Question: I need to show coordinates of multiple items on separate maps on a single page.
To accomplish this I need to do something similar to the code below. The question is how to pass the list of map names and coordinates to JavaScript?
values I can pass are following three values
'''
${location.lat}
${location.long}
${location.mapName}
'''
JSP
I loop through the list to show the name of each location, I am also trying to set the id of each map different to the other.
'''
<c:forEach var="location" items="${locations}">
<div id="item">
<h1>${location.name}</h1>
<div id="${location.mapName}"></div>
</div>
</c:forEach>
<script>
...
var myOptions = {
zoom: 14,
center: new google.maps.LatLng(0.0, 0.0),
mapTypeId: google.maps.MapTypeId.ROADMAP
}
map = new google.maps.Map(document.getElementById("map_canvas"),
myOptions);
map2 = new google.maps.Map(document.getElementById("map_canvas2"),
myOptions);
}
</script>
'''

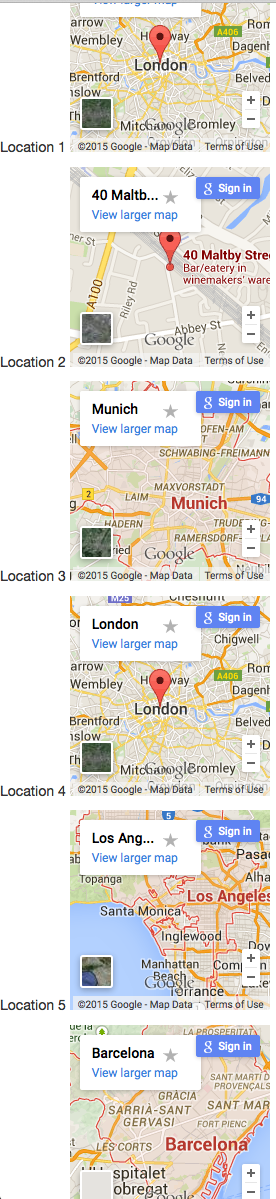
Answer: First off all, since 'Location' is a java object you can't have an attribute called 'long'. Also, '<div id="item">' insede the 'forEach' will generate objects with duplicated ids on DOM.
For the test, I created a 'Location' object like this:
'''
public class Location {
private double lat;
private double lng;
private String mapName;
private String name;
// getters and setters
}
'''
In a simple way, just iterate over 'locations' to cread the location to the maps, like this:
'''
<c:forEach var="location" items="${locations}">
<h5>${location.name}</h5>
<div id="${location.mapName}" style="height: 180px; width: 400px;"></div>
</c:forEach>
'''
And iterate to generate the map objects, markers and whatever, like this:
'''
<c:forEach var="location" items="${locations}">
var latLng_${location.mapName} = new gm.LatLng(${location.lat}, ${location.lng});
var options_${location.mapName} = {
zoom: 14,
center: latLng_${location.mapName},
mapTypeId: gm.MapTypeId.TERRAIN
};
var ${location.mapName} = new gm.Map(document.getElementById("${location.mapName}"), options_${location.mapName});
var marker_${location.mapName} = new gm.Marker({
title: "${location.name}",
position: latLng_${location.mapName},
map: ${location.mapName}
});
</c:forEach>
'''
You can enclose this in a function if you want to. In a test I generated 4 maps, like in this image:

This is the entire JSP:
'''
<%@ taglib prefix="c" uri="http://java.sun.com/jsp/jstl/core" %>
<!DOCTYPE html>
<html>
<head>
<script type="text/javascript" src="https://maps.googleapis.com/maps/api/js"></script>
<script type="text/javascript">
var gm = google.maps;
function initialize() {
<c:forEach var="location" items="${locations}">
var latLng_${location.mapName} = new gm.LatLng(${location.lat}, ${location.lng});
var options_${location.mapName} = {
zoom: 14,
center: latLng_${location.mapName},
mapTypeId: gm.MapTypeId.TERRAIN
};
var ${location.mapName} = new gm.Map(document.getElementById("${location.mapName}"), options_${location.mapName});
var marker_${location.mapName} = new gm.Marker({
title: "${location.name}",
position: latLng_${location.mapName},
map: ${location.mapName}
});
</c:forEach>
}
gm.event.addDomListener(window, 'load', initialize);
</script>
</head>
<body>
<c:forEach var="location" items="${locations}">
<h5>${location.name}</h5>
<div id="${location.mapName}" style="height: 180px; width: 400px;"></div>
</c:forEach>
</body>
</html>
'''